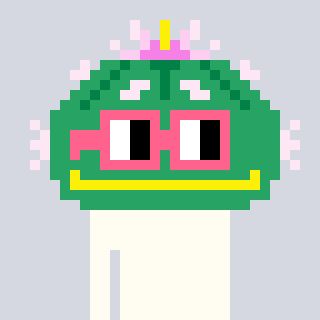
a pixel art character with square pink glasses, a peyote-shaped head and a cold-colored body on a cool background